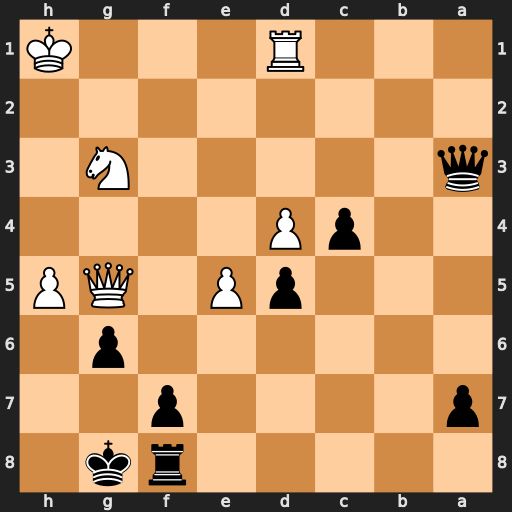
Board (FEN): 5rk1/p4p2/6p1/3pP1QP/2pP4/q5N1/8/3R3K
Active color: b
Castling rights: -
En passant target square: -
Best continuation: Qf3+ Kh2 Qxd1